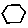
Label: hexagon